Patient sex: M
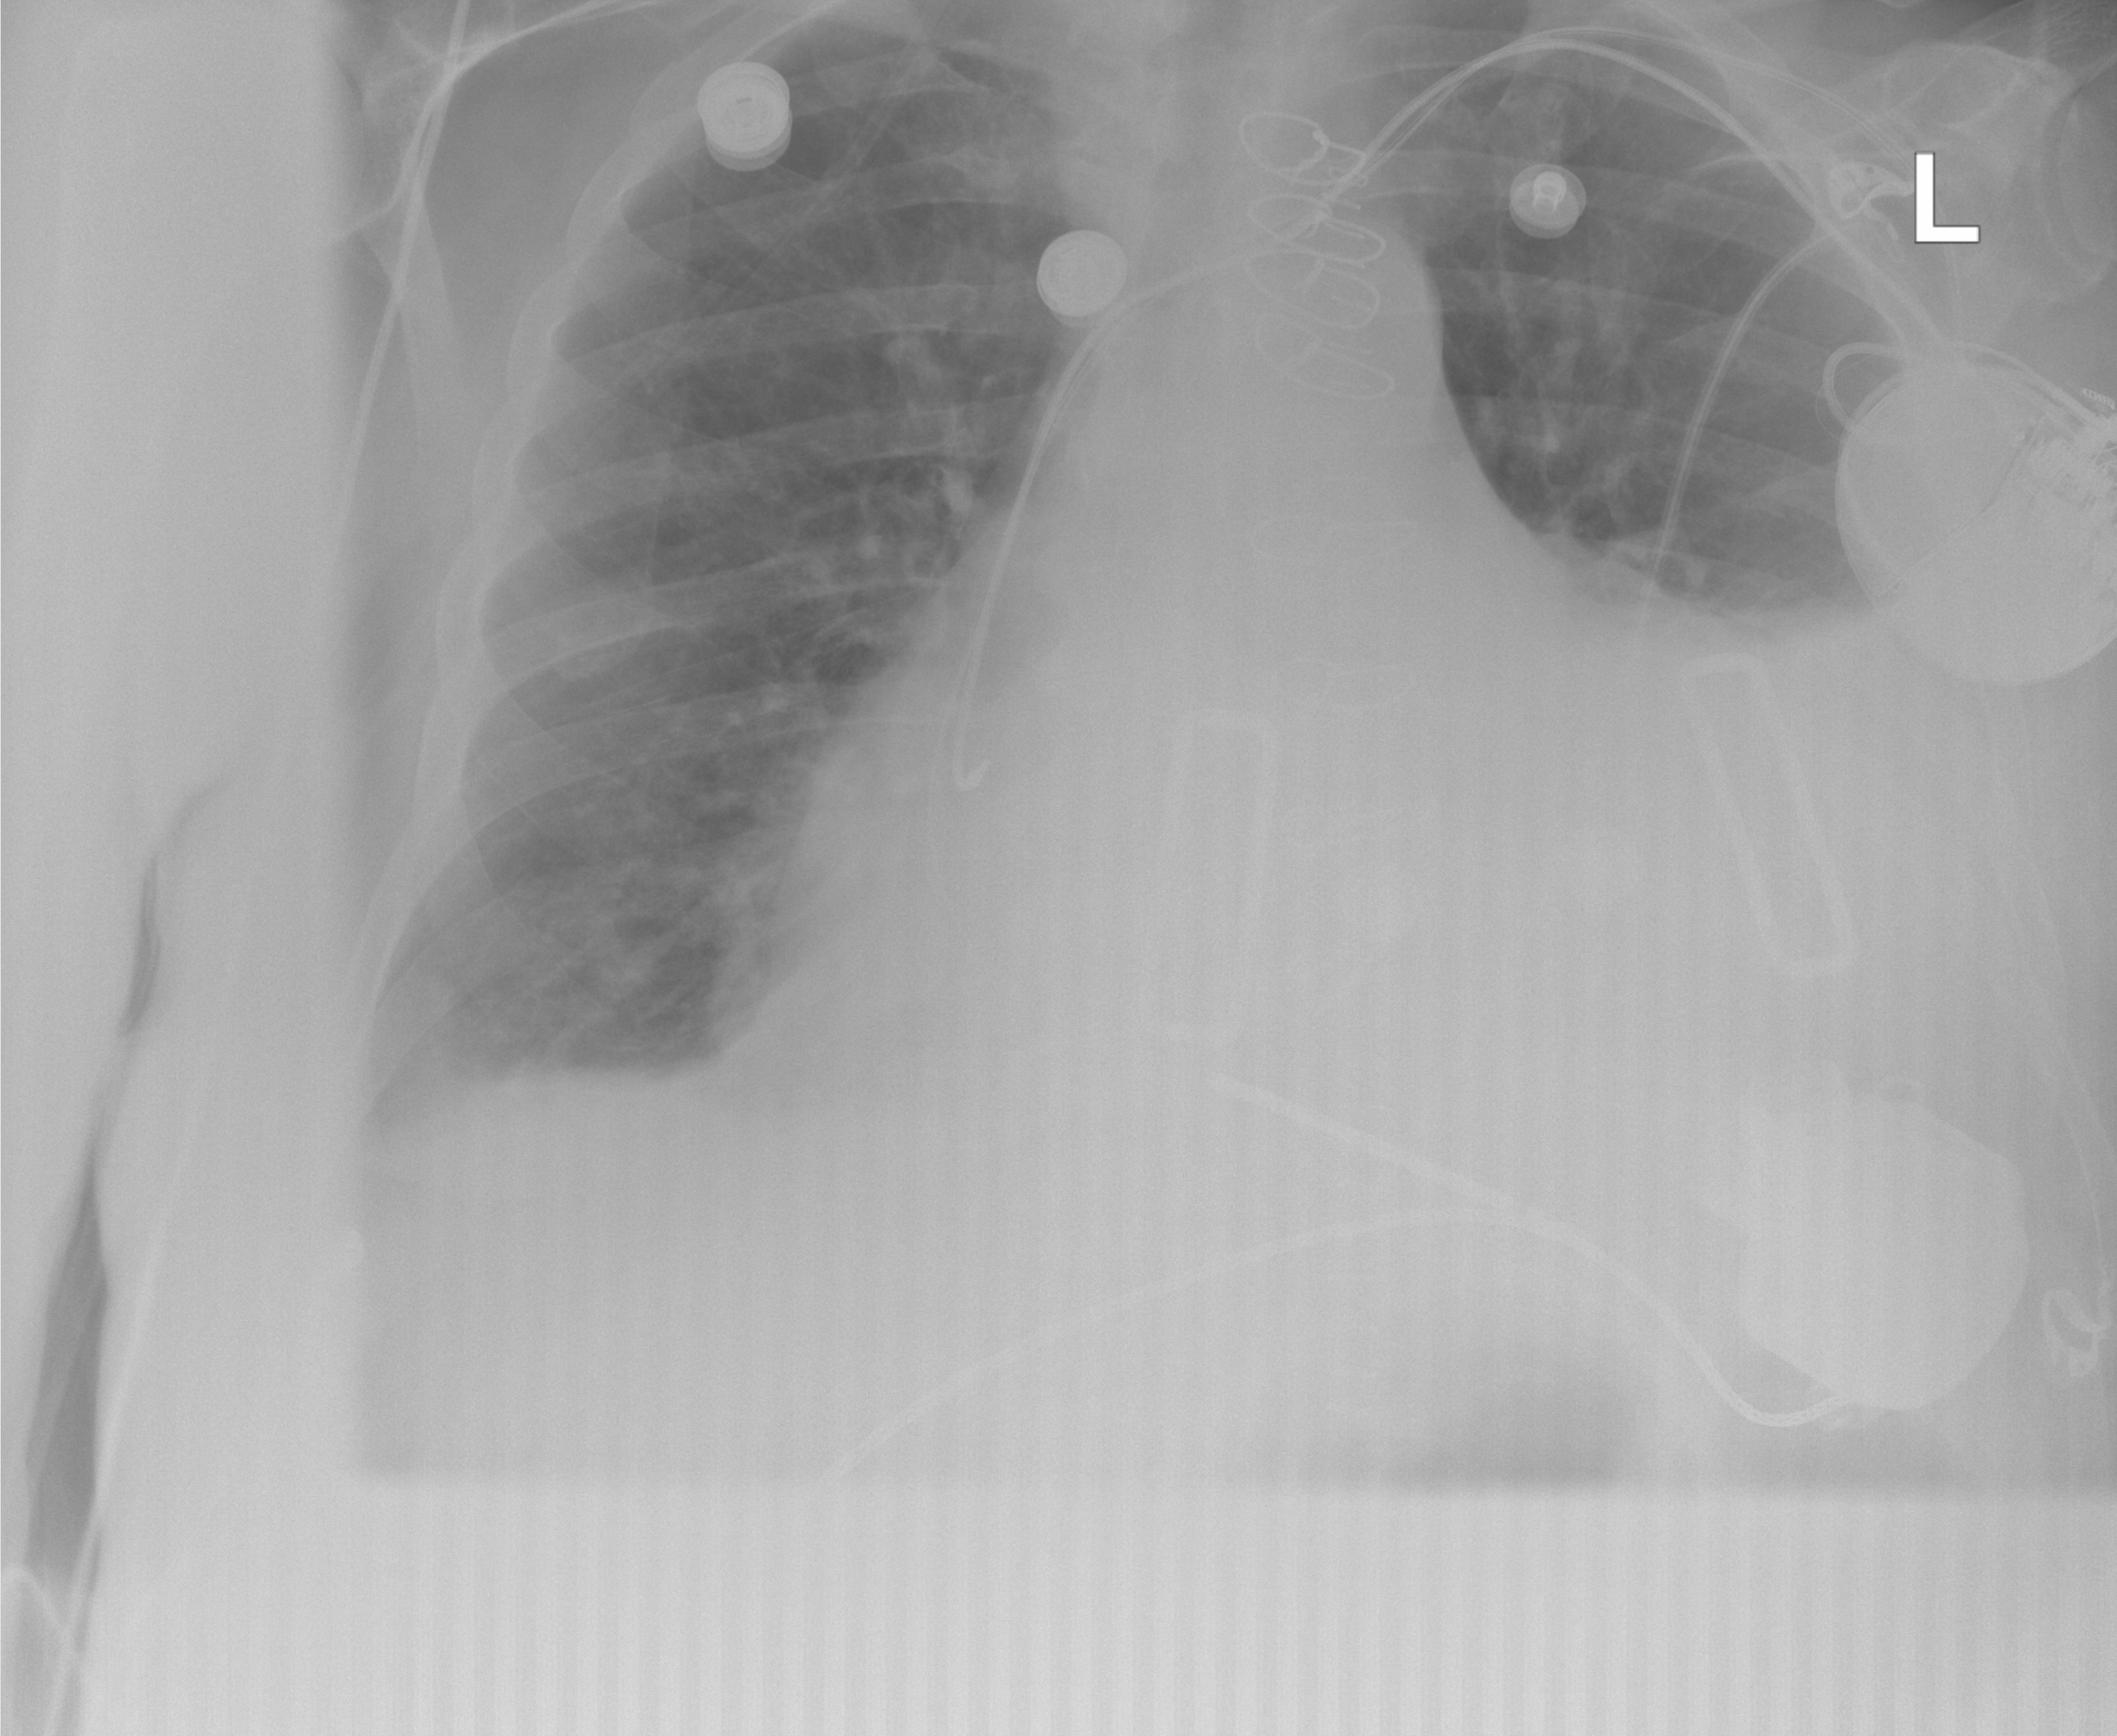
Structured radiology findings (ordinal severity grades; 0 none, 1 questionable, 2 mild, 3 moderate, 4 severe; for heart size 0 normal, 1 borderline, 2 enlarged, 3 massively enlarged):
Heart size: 3
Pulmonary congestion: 2
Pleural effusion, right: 1
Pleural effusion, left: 3
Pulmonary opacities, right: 0
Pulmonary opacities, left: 0
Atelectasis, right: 1
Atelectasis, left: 3